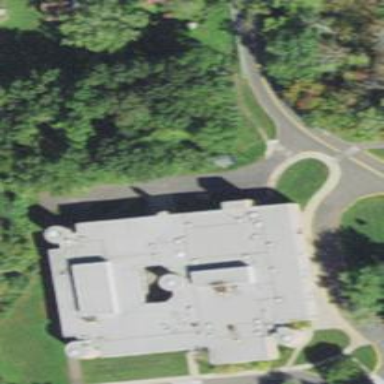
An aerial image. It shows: School.